Question: My original necessary was to make the area above uitableview transparent and show the imageview under it, just like this:

I know there are many ways to implement this effect and I just wonder why cells can be transparent and show the content under them but the area above uitableview can't. Is there any way?
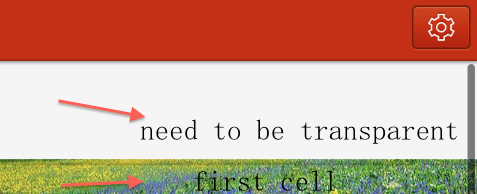
Answer: If you want transparent area only once then create 'UIView' with background color 'clearColor'. And set 'UITableView' header view 'tableView.tableHeaderView = headerView;'
If you want transparent area for every section then -
'''
-(CGFloat)tableView:(UITableView *)tableView heightForHeaderInSection:(NSInteger)section
{
//return height of transparent area
}
'''
then,
'''
-(UIView *)tableView:(UITableView *)tableView viewForHeaderInSection:(NSInteger)section
{
// return UIView with clearColor.
}
'''